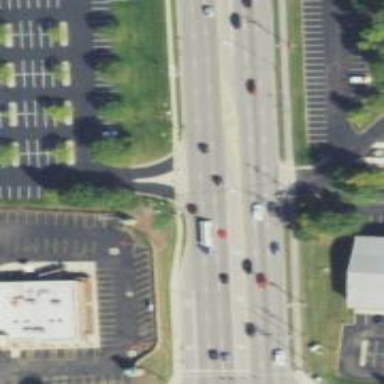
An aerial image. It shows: Asphalt road classified as trunk highway.